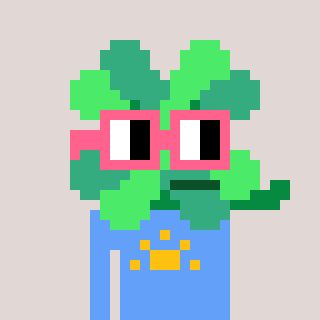
a pixel art character with square pink glasses, a clover-shaped head and a blue-colored body on a warm background